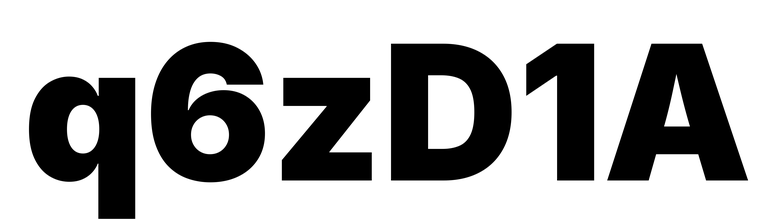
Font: Inter_Black